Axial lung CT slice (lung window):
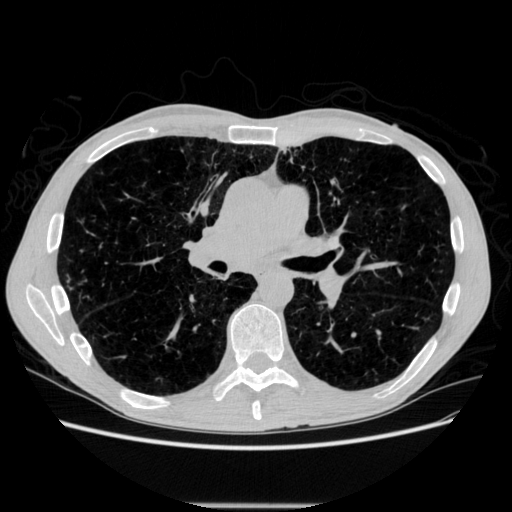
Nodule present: no